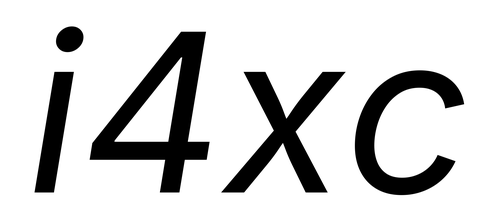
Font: Inter-Italic_Italic